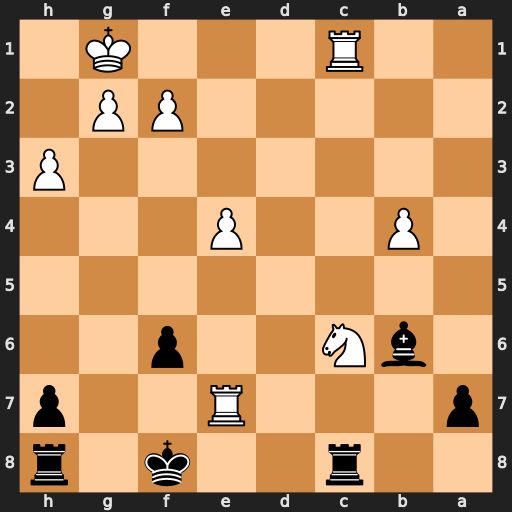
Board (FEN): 2r2k1r/p3R2p/1bN2p2/8/1P2P3/7P/5PP1/2R3K1
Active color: b
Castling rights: -
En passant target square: -
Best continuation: Rxc6 Rxc6 Kxe7